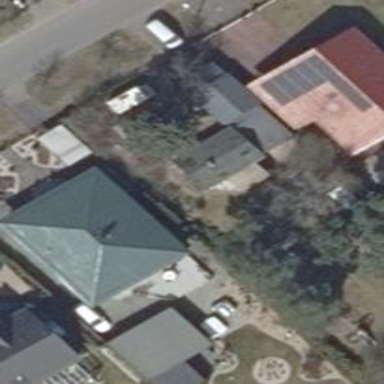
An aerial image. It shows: Detached building with hipped roof shape.